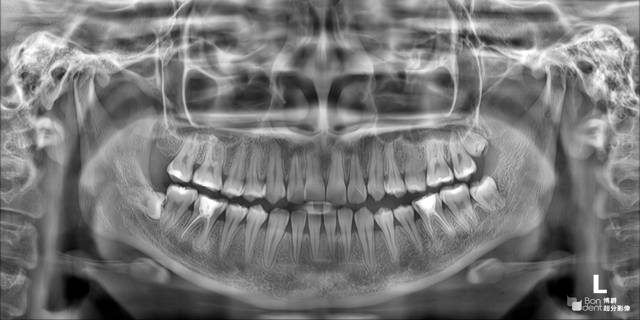
adult